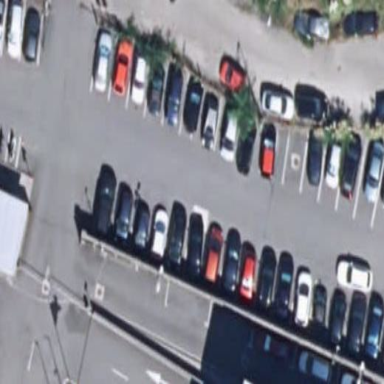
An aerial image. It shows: Parking area with asphalt surface.